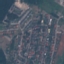
Land use / land cover: Residential